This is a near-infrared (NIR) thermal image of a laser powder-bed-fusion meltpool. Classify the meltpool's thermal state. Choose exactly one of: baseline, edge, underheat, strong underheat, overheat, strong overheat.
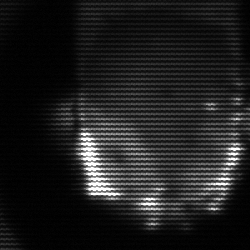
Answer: baseline